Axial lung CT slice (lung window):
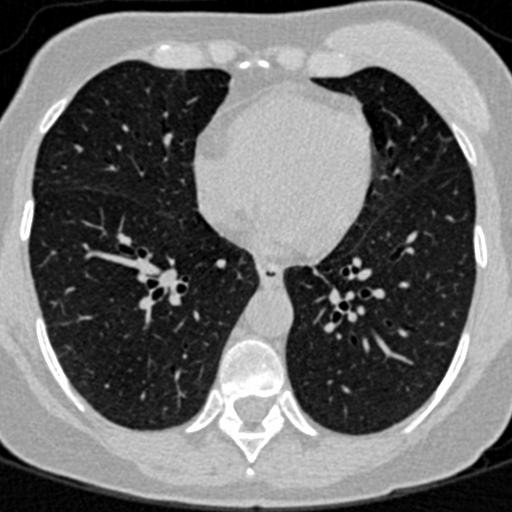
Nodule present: no